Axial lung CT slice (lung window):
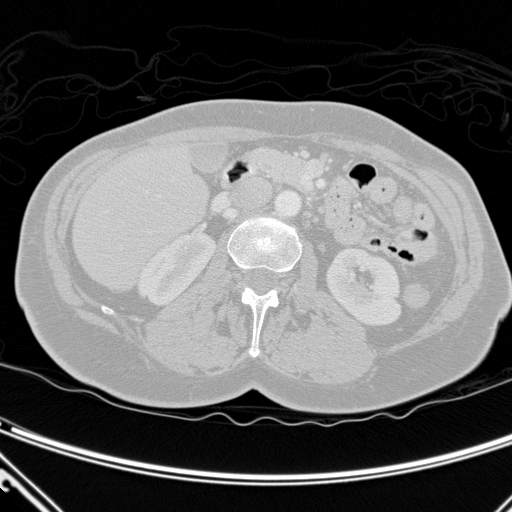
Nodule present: no